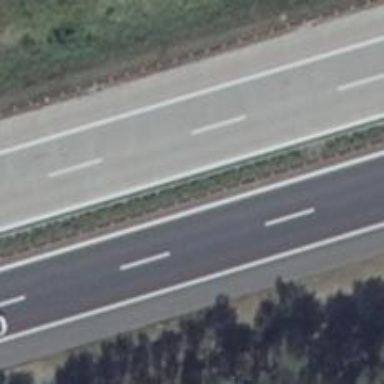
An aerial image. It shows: Asphalt motorway.